Field crop: maize
Growth stage: 2
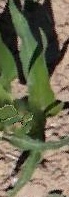
Species: maize